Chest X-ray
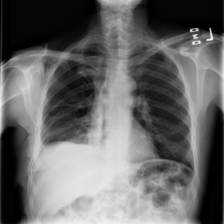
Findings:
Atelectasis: negative
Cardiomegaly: negative
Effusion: negative
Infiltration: negative
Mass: negative
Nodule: negative
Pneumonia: negative
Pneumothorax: positive
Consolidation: negative
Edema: negative
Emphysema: negative
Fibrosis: negative
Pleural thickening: negative
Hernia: negative